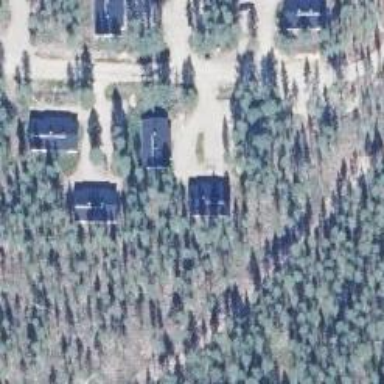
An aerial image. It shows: Apartment used for tourism.